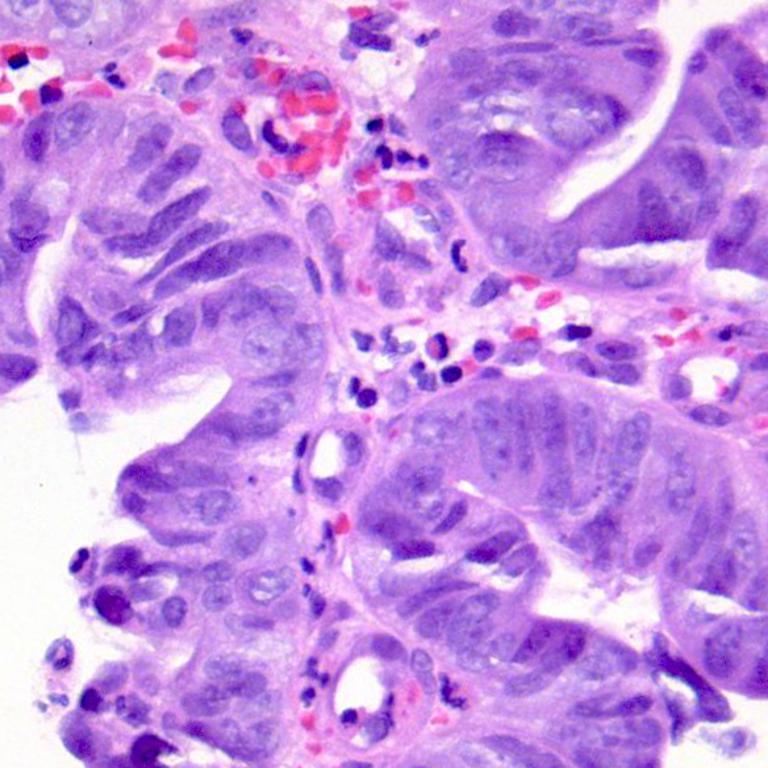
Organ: colon
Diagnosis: adenocarcinomas